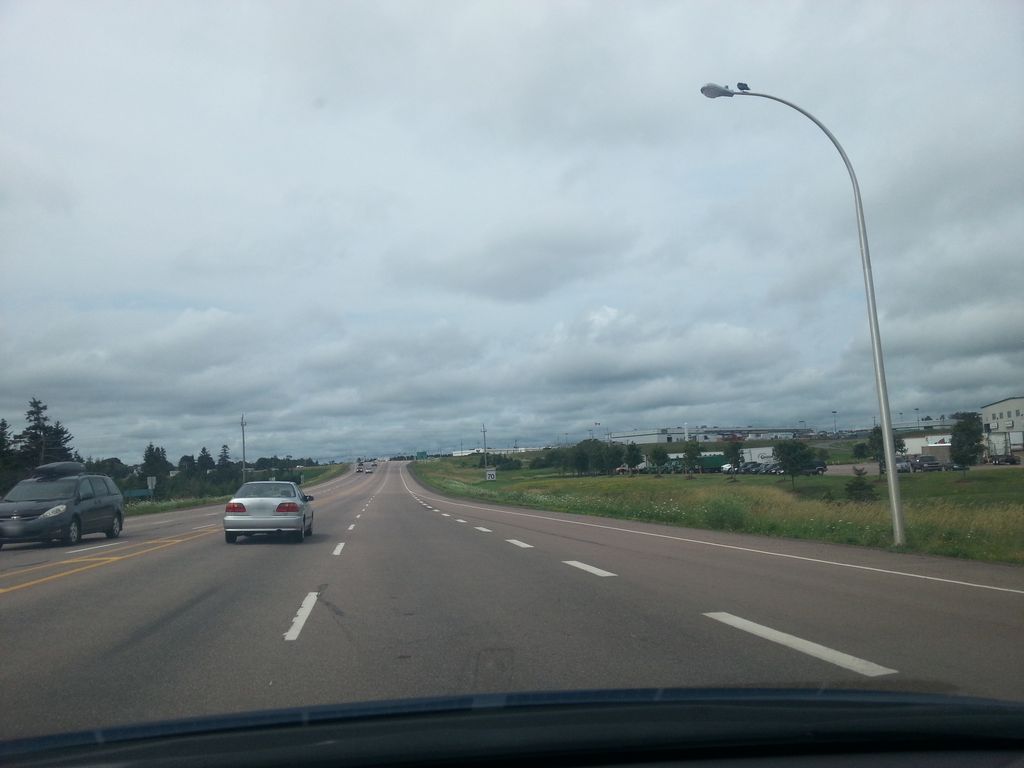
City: charlottetown